Interaction volume radius: 5 \u00c5
Interaction volume height: 40 \u00c5
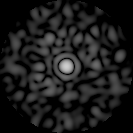
Disorder parameter: 0.8364